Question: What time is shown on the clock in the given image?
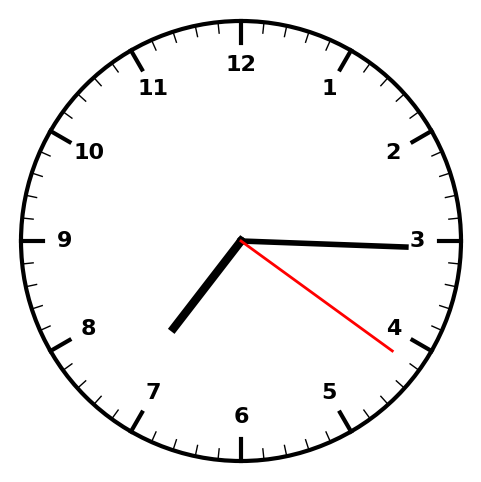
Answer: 07:15:21